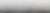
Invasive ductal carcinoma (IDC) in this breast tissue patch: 0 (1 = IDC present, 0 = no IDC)